Question: If i generate randomly a binary data frame like below
'''
Mat <- matrix(sample(0:1, 200*50, replace = TRUE),200,50)
'''
If I have 200 rows for each column and I set a threshold like 50 up and 30 down.
how can I check whether the 50 rows in top of each column contains more 1 values or the 30 rows down of each column or the middle ?
how can I then plot something to show graphically the results ?
By doing
'''
f <- function(x, u = 200, d = 200){
res <- list(NA)
for(i in 1:ncol(x)){
res[[i]] <- c(sum(x[1:u,i] == 1), sum(x[(u+1):(nrow(x)- d),i] == 1), sum(x[(nrow(x)-d+1):nrow(x),i] == 1))
}
res <- do.call(rbind, res)
res
}
'''
then calculate
'''
res_value <- f(output)
'''
the res_values can be found here
<URL>
'''
df <- data.frame(cbind(c(t(res_value)), rep(1:50, each = 3)), X3 = rep(1:3))
ggplot(df, aes(x = factor(X2), y = X1, fill = as.factor(X3))) + geom_bar(position="fill", stat = "identity")
'''
I got a warning like below
'''
Warning message:
In cbind(c(t(res_value)), rep(1:50, each = 3)) :
number of rows of result is not a multiple of vector length (arg 2)
'''
and of course the plot is like below which is not good at all

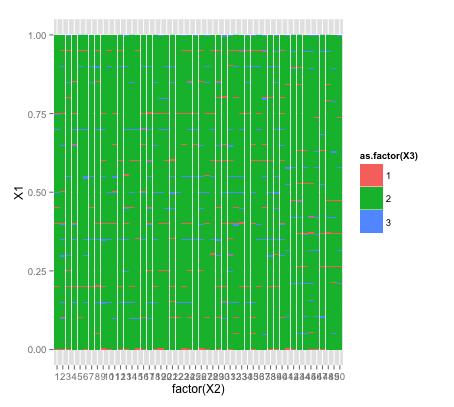
Answer: What about this? First write a function to calculate the number of ones in each of the three groups using the thresholds ('u' and 'd') and then plot the result as filled barplot:
'''
f <- function(x, u = 50, d = 30){
res <- list(NA)
for(i in 1:ncol(x)){
res[[i]] <- c(sum(x[1:u,i] == 1), sum(x[(u+1):(nrow(x)- d),i] == 1), sum(x[(nrow(x)-d+1):nrow(x),i] == 1))
}
res <- do.call(rbind, res)
res
}
res <- f(Mat)
df <- data.frame(cbind(c(t(res)), rep(1:50, each = 3)), X3 = rep(1:3))
ggplot(df, aes(x = factor(X2), y = X1, fill = as.factor(X3))) + geom_bar(position="fill", stat = "identity")
'''

Group 1 is the upper group, 2 the middle and 3 the bottom group. If you want the exact numers to be plotted instead of normalized values you can set 'position = stack'